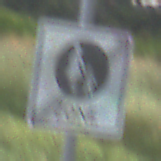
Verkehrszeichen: EndeFussgaengerzone
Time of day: Midday
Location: Outdoor (Nature)
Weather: PartlyCloudy
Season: NotSpecified
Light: Natural